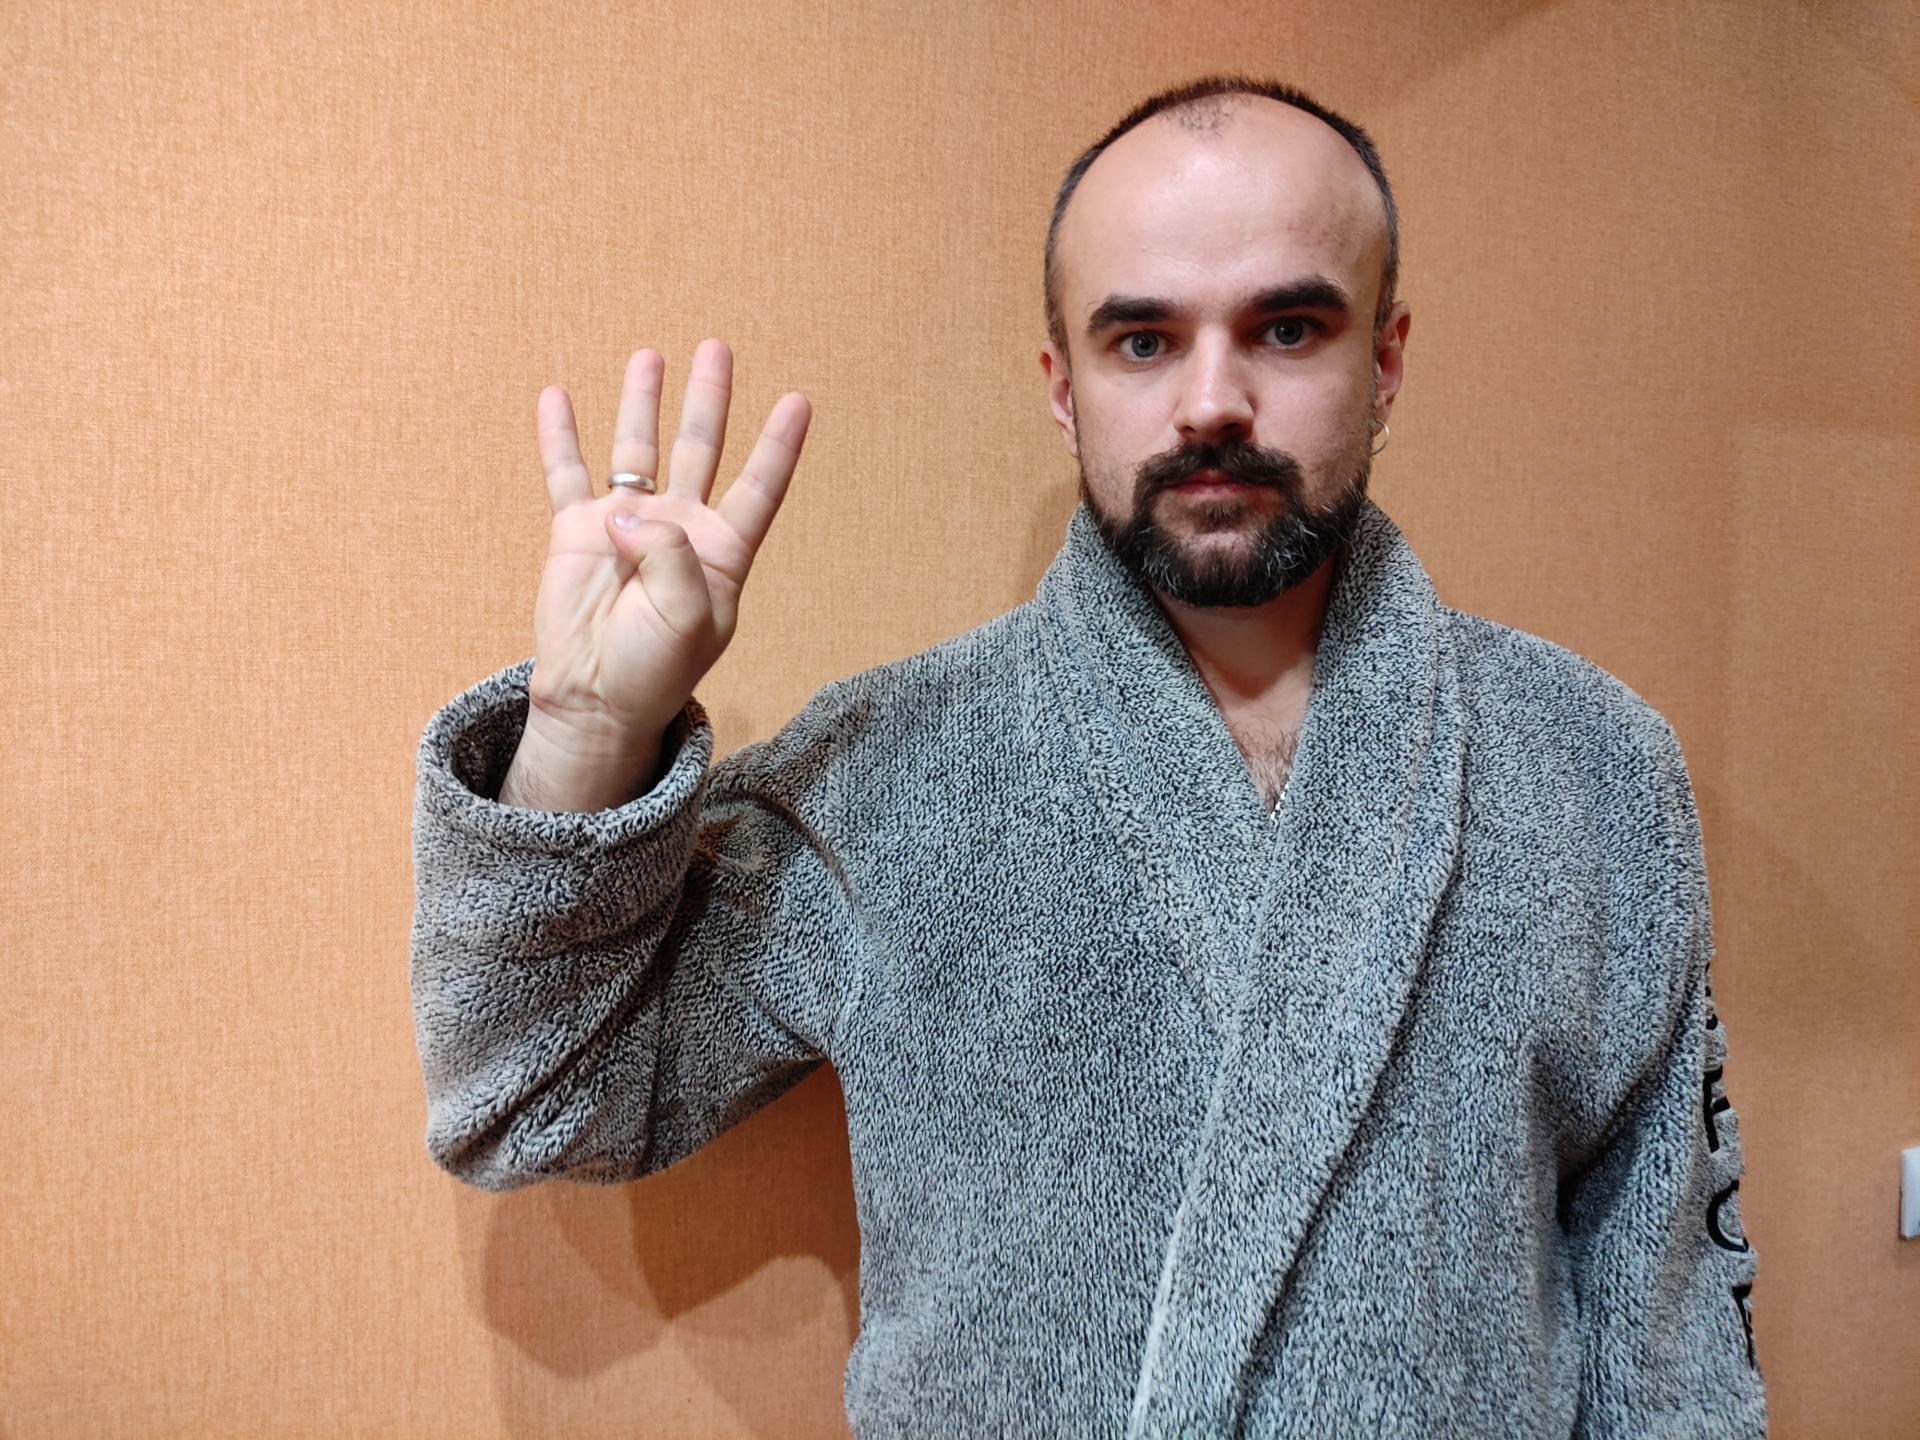
Label: clear